Aerial crown-view tile of a tropical tree (Barro Colorado Island, Panama), acquired 20250915:
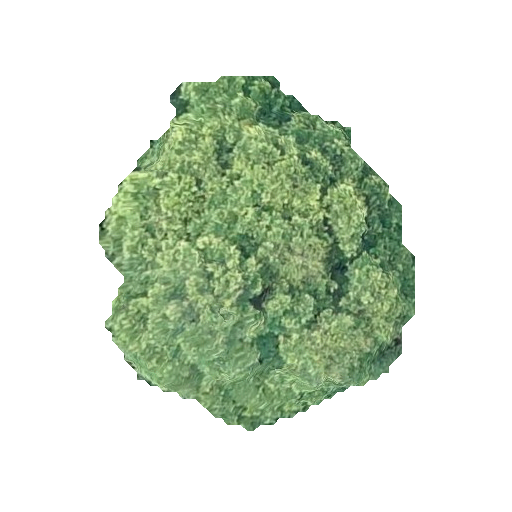
Species: Tabernaemontana arborea
GBIF accepted scientific name: Tabernaemontana arborea
Crown area: 115.422 m²